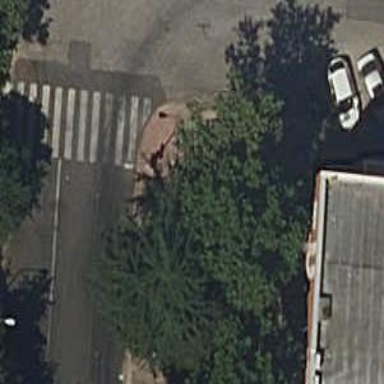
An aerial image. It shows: Bus stop with sheltered platform for public transport.